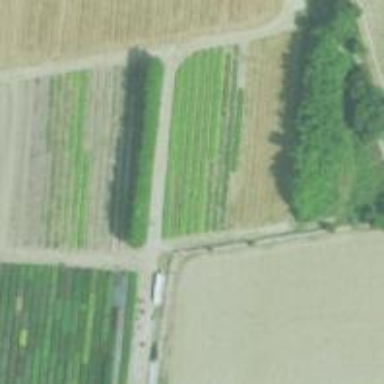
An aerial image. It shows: Row of trees in natural setting.